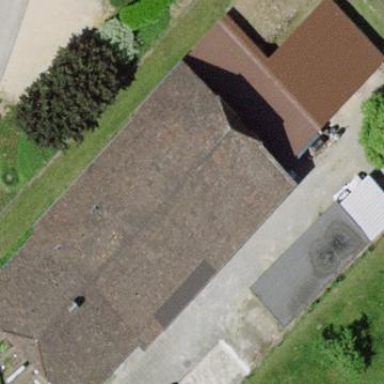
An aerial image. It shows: Farm building.